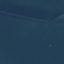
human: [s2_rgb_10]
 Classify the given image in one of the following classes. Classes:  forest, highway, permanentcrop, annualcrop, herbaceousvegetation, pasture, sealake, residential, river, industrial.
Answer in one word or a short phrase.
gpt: SeaLake